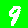
Digit: 9